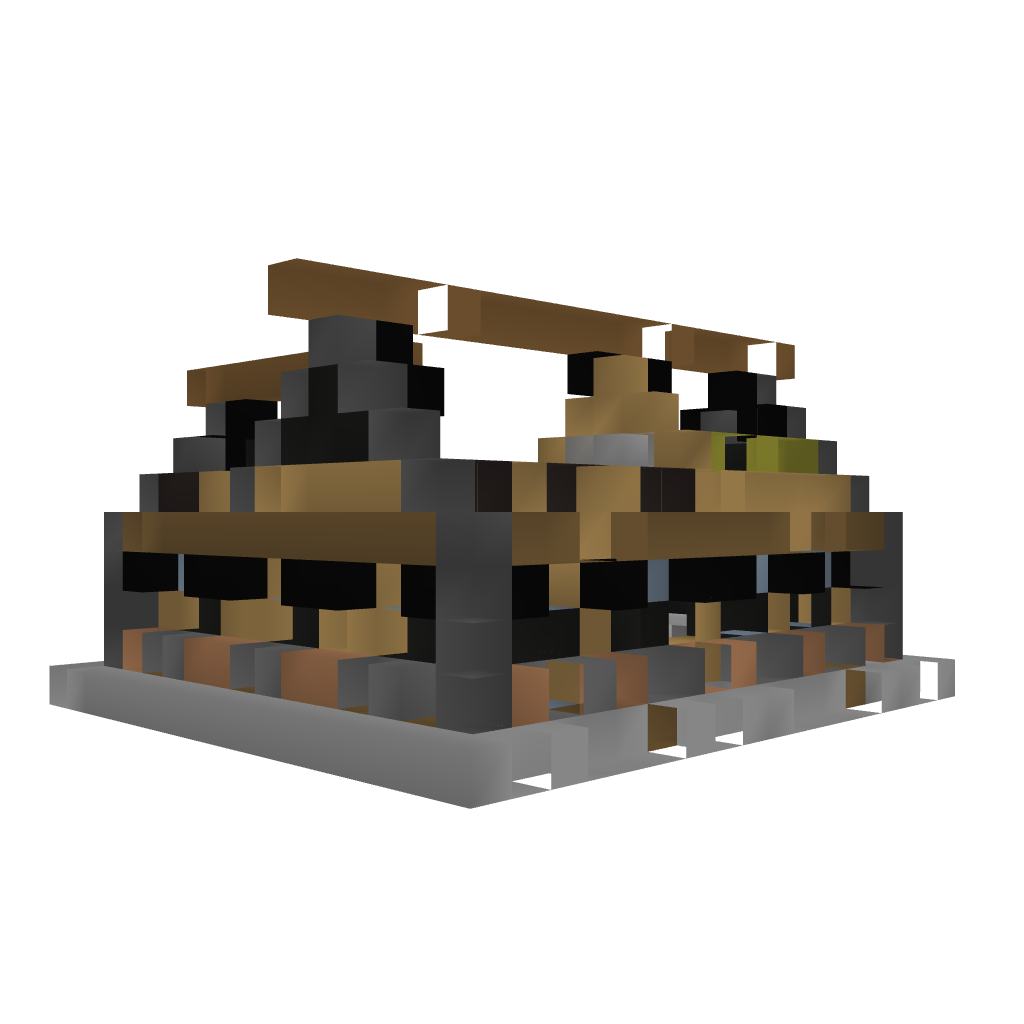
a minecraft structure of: My wooden house (1.6.4)